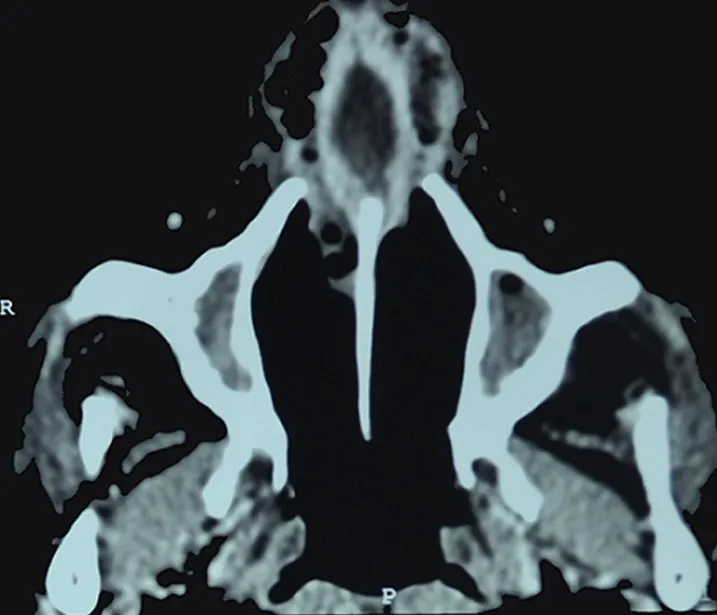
an axial computed tomography scan shows a collection in the anterior nasal septum.
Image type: radiology (ct)